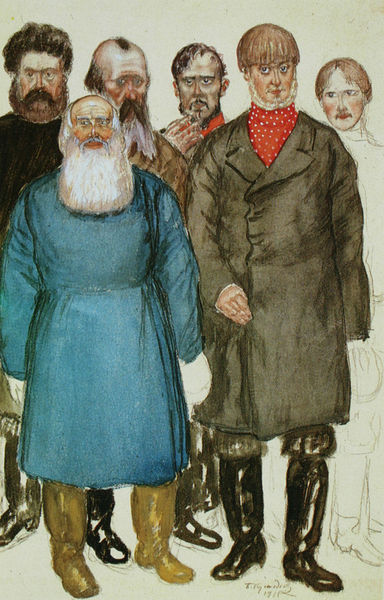
Titel: Wölfe und Schafe
Künstler: Boris Kustodiew
Standort: Moskau
Institution: Bachruschin-Museum
Schlagwörter: blau, dunkel, gruppe, hand, mann, schatten, weiß, aquarell, gelb, grün, menschen, ausschnitt, braun, bunt, frau, frisur, frisuren, grau, haar, hell, hintergrund, kleid, licht, mund, männer, nase, schwarz, skizze, zeichnung, blick, gürtel, rot, schal, schnee, tuch, ansammlung, alt, bart, bärte, gesichter, hose, jacke, jung, schnurrbart, alte, arm, augen, blicke, gesicht, kleidung, kragen, mensch, silber, stehen, vollbart, bildnis, gruppenporträt, hände, porträt, signatur, haare, mantel, gewänder, personen, blatt, en face, frontal, lippen, locken, mittelscheitel, scheitel, bauern, taille, schrift, papier, halsband, schuhe, studie, moderne, russland, farbe, graphik, wasserfarbe, linien, weis, signiert, arbeiter, figuren, karikatur, jugendstil, schnurbart, pfeife, glanz, glatze, halstuch, knöpfe, punkte, alter, gepunktet, stich, illustration, karrikatur, brille, backenbart, mäntel, kittel, koloriert, stiefel, entwurf, portraits, unvollendet, art, ganzfigur, tracht, fragment, handwerker, rotweiß, zigarette, leder, knopfreihe, unfertig, sechs, russen, tunika, frsiur, getupft, umrisslinien, vollbärte, russisch, egon schiele, vorzeichnung, skizee, schearz, hend, galoschen, tolstoi, ale, manner, tschechow, leibeigene, genossen, stiefle, dostojewski, fguren, gummistiefel, kulacken, kulaken, iß, 6, haldtuch